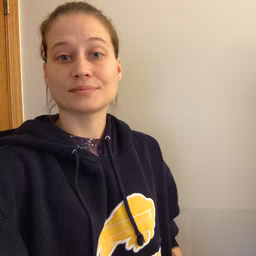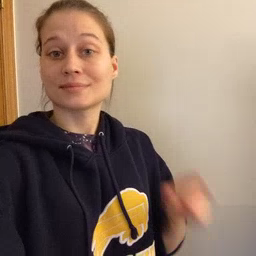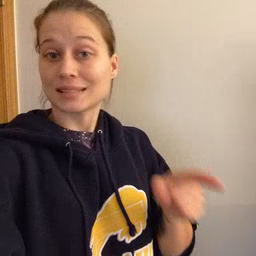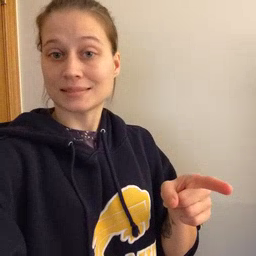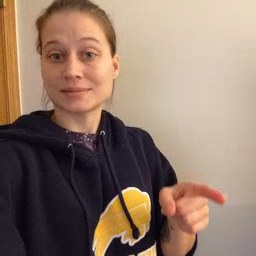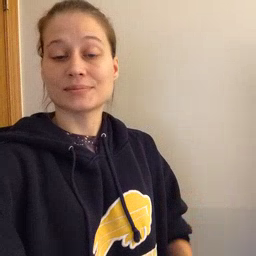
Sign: hesheit